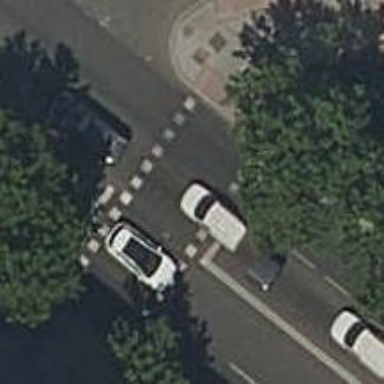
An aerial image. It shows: Crossing with traffic signals.